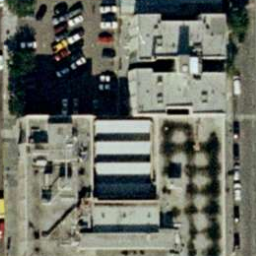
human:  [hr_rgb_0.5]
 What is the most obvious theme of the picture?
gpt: buildings